Interaction volume radius: 5 \u00c5
Interaction volume height: 40 \u00c5
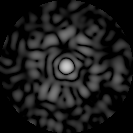
Disorder parameter: 0.8323